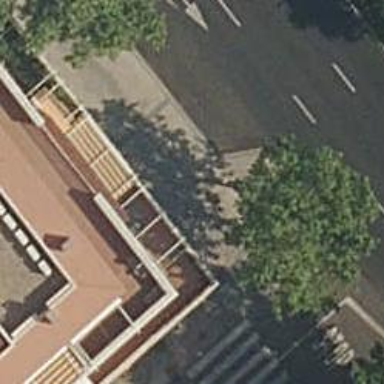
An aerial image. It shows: Restaurant.